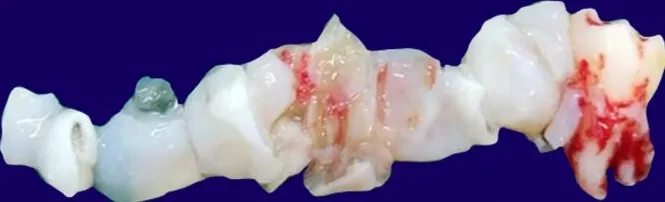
Gross view of the biopsy. Scale bar = 2 cm.
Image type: medical_photograph (other_medical_photograph)